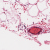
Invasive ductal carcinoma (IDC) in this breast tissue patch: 0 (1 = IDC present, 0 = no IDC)